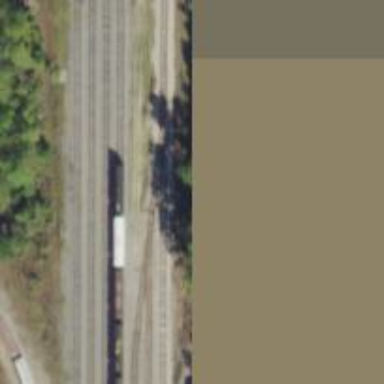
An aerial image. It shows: Railway spur service.